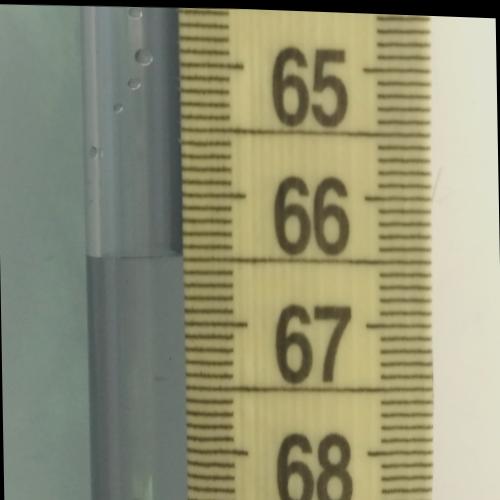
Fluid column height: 66.5 cm